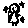
Label: star